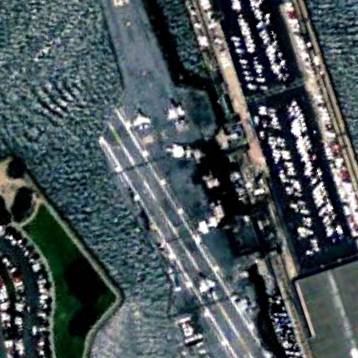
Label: Midway-class_aircraft_carrier